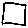
Label: square